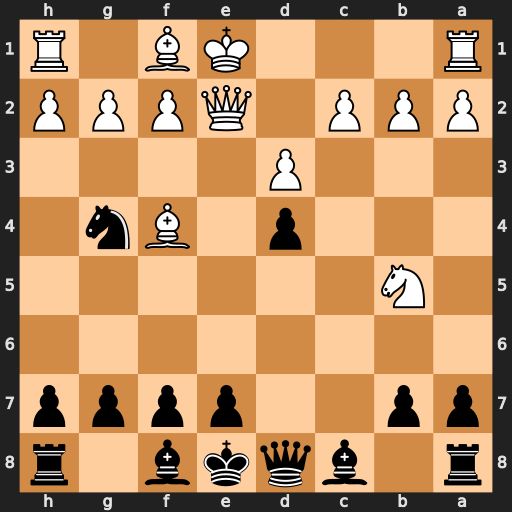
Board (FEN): r1bqkb1r/pp2pppp/8/1N6/3p1Bn1/3P4/PPP1QPPP/R3KB1R
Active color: b
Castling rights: KQkq
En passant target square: -
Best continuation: Qa5+ c3 Qxb5